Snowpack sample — Loveland Pass, Silver Plume, Colorado, USA (2/11/26, 12:00 PM MST)
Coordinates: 39.663, -105.886
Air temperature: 35 °F
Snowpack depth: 82 cm
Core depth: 30 cm
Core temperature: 28.4 °F
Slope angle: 13°, slope face: 12°
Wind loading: high
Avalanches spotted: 1
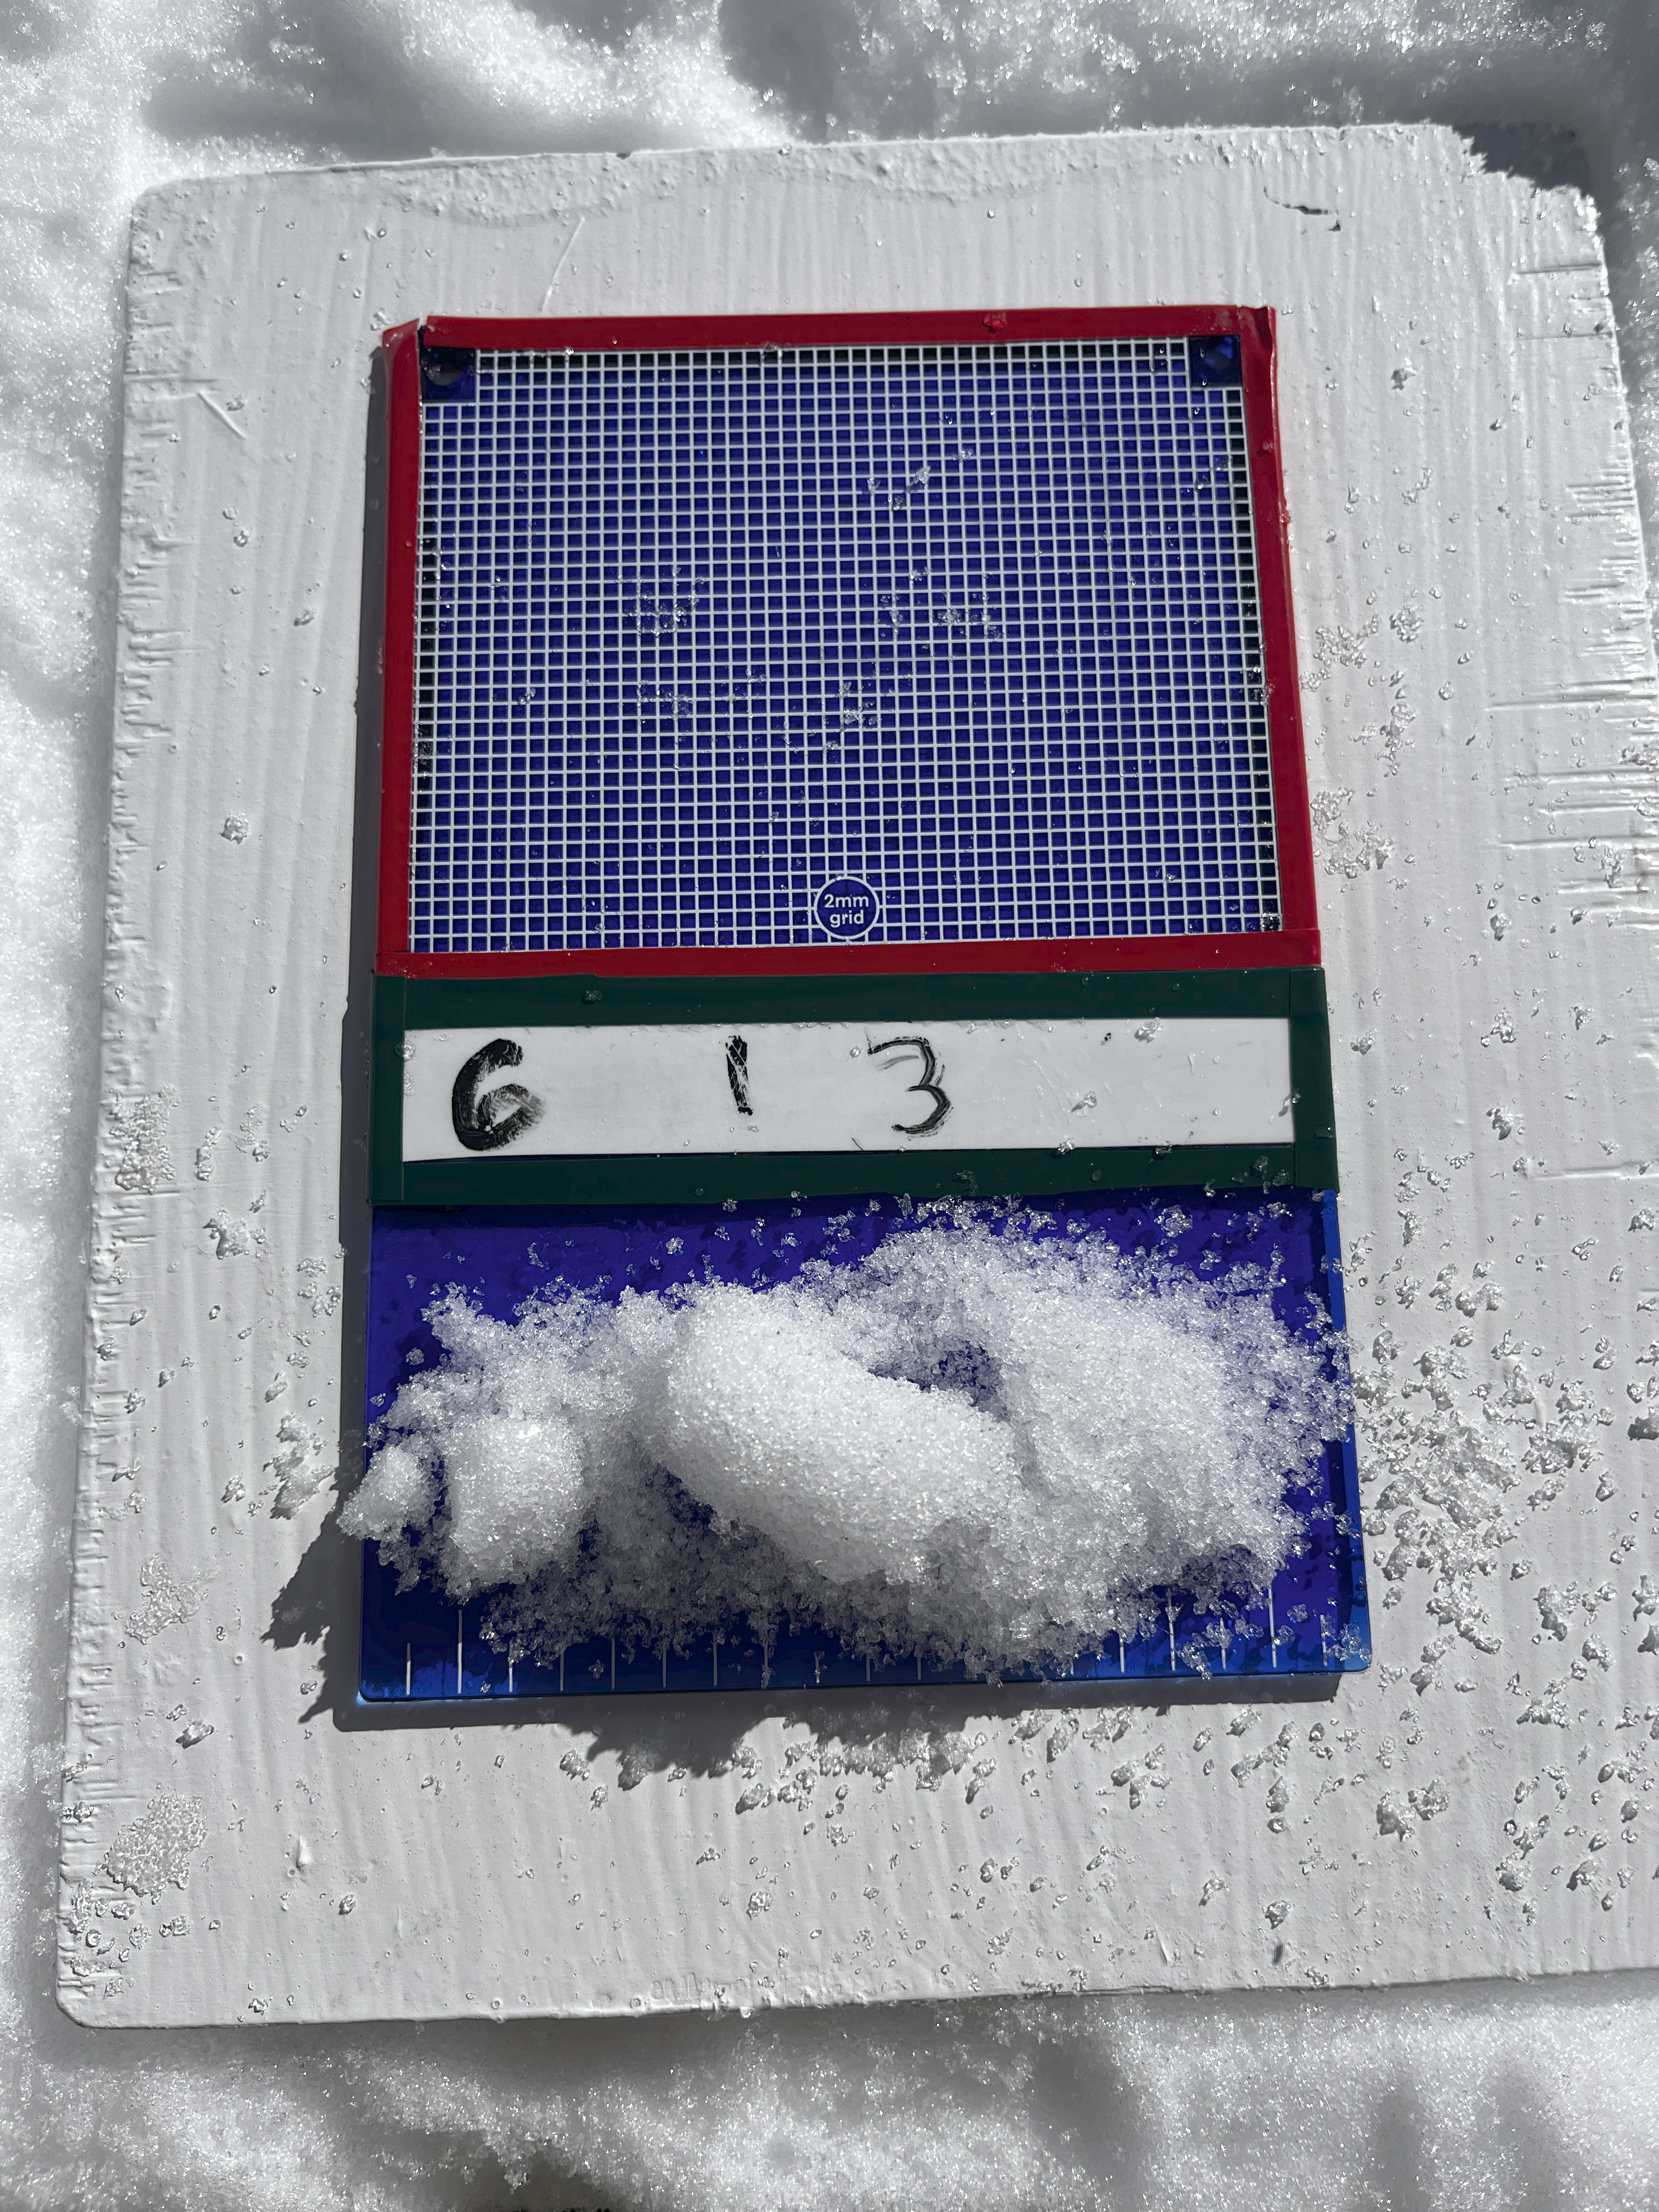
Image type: crystal_card
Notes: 1 small avalanche spotted on the north side of the bowl, lots of wind loading